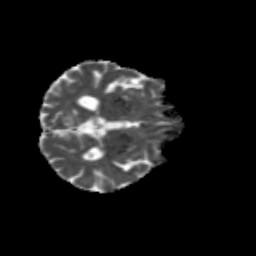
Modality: MD
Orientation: axial
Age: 69
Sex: male
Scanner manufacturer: siemens
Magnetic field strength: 3 T
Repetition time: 4.71 s
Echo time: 0.0906 s